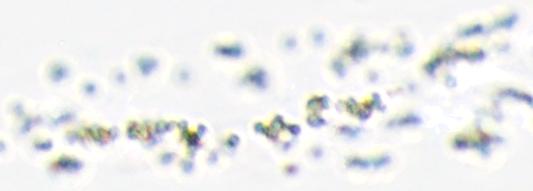
Label: Phaeocystis